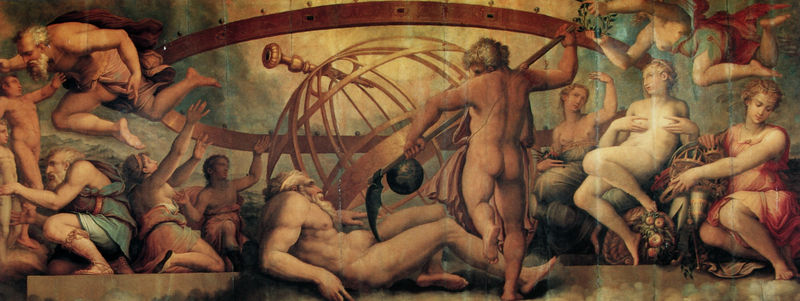
Titel: Palazzo Vecchio, Saal der Elemente, Die Entmannung des Himmels, Sala degli Elementi, La castrazione del cielo
Künstler: Giorgio Vasari
Standort: Florenz
Institution: Palazzo Vecchio
Schlagwörter: akt, berg, blau, gemälde, gott, gruppe, hand, himmel, kampf, körper, mann, nackt, wolken, akte, frauen, gelb, grün, landschaft, menschen, mädchen, blumen, brust, bunt, busen, frau, haar, hell, kleid, licht, männer, rücken, schwarz, szene, weiss, ölbild, obst, rot, wolke, leute, malerei, alt, bart, bärte, arm, arme, barock, historie, kleidung, mensch, sockel, stehen, tod, hände, öl, erde, gitter, sonne, gold, haare, stoff, personen, krone, renaissance, fliegen, kreis, engel, gemüse, putte, beine, bein, brüste, hintern, kauern, liegen, italien, jungen, knaben, berge, gebirge, risse, haarband, figuren, rad, kuppel, krieg, schlacht, muskeln, homme, wandgemälde, uhr, gestell, bauch, nackte, podest, junge, brustwarze, knie, liegend, ring, dünn, oben, fleisch, nacktheit, eisen, italie, waage, alter, antike, greis, knabe, flug, schweben, nack, hinten, popo, podex, knien, offenbarung, kugel, kranz, lorbeer, lorbeeren, lorbeerkranz, mythologie, göttin, fries, glocke, antik, götter, qual, zeus, olymp, mythos, flehen, göttinen, krieger, historienmalerei, reif, nackte frau, spiele, speer, deckengemälde, fresko, töten, femme, erleuchtung, käfig, jahreszeit, globus, bitte, welt, classicisme, petrus, nackter mann, gestreckt, pfeil, strecken, ciel, metal, knick, reifen, greise, sense, siegeskranz, historisch, planet, göttinnen, kronen, weltkugel, nuages, knicke, philosophie, wunder, fruit, vieux, atlas, folter, astronomie, einsturz, deckenfresko, angreifen, äquator, caravaggio, dieu, fresque, hommes, michel ange, befreiung, nus, befreien, fruits, leonard de vinci, loorbeerkranz, globe, efeukranz, halber globus, religiöses motiv, nu, hnad